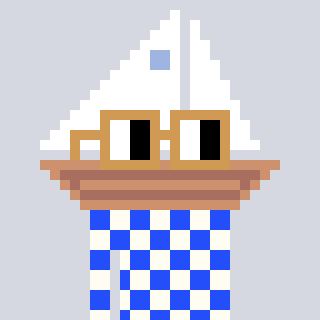
a pixel art character with square brown glasses, a sailboat-shaped head and a grayscale-colored body on a cool background